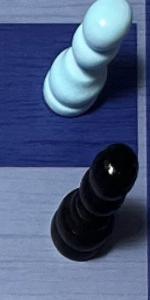
Label: Pawn_Black